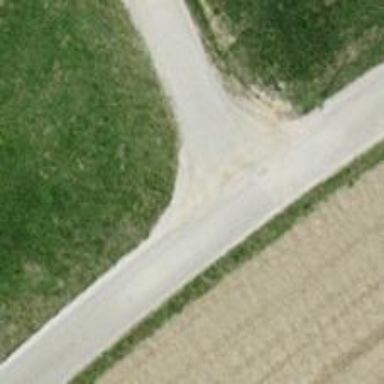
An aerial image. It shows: Paved track with grade1 quality.